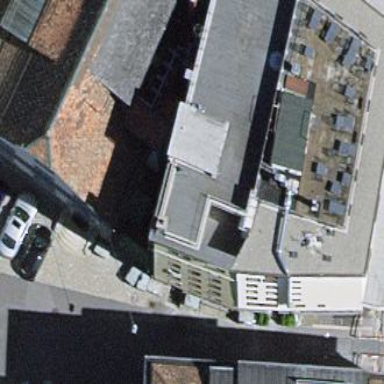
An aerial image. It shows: Red hotel building.